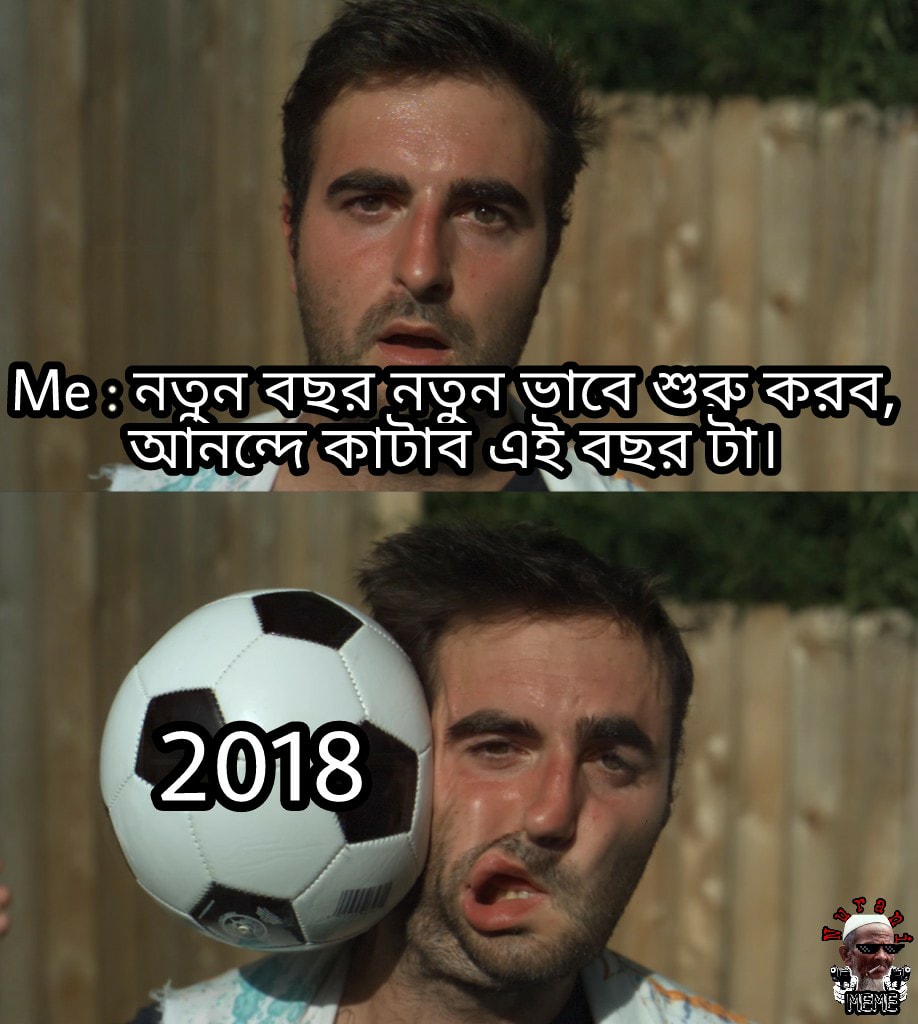
Caption: Me : নতুন বছর নতুন ভাবে শুরু করব, আনন্দে কাটাব এই বছর টা ।  2018
Label: non-hate